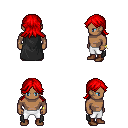
a pixel art fantasy rpg character, male body template, human, dark skin, black cape, white pants, red loose hair, bracelets, brown shoes, four views (front, back, left, right), 2x2 character sprite sheet, small pixel art, hard edges, no anti-aliasing